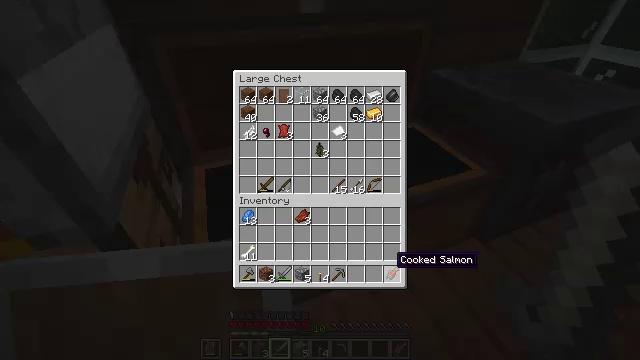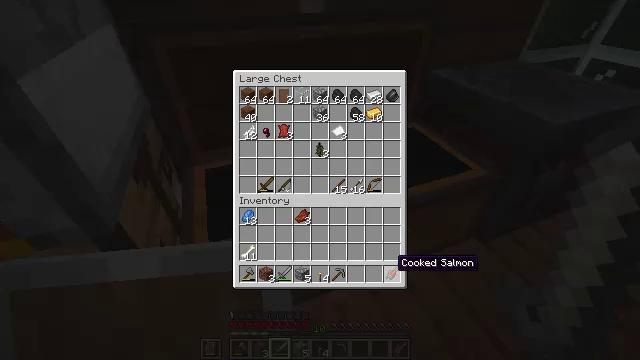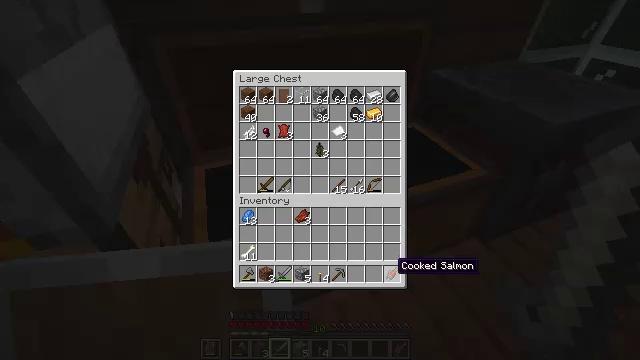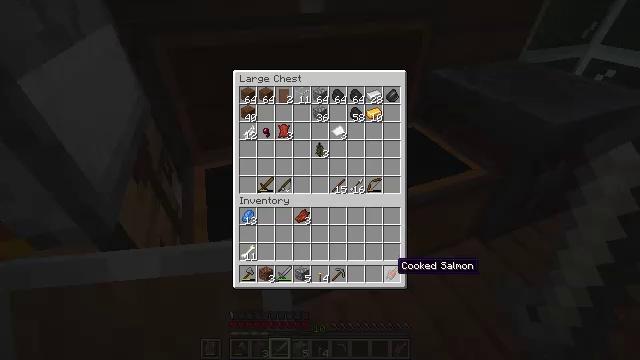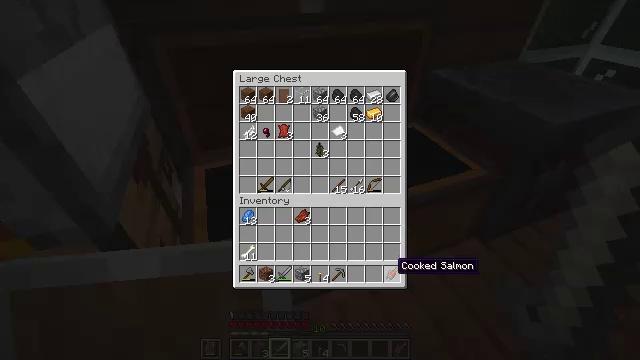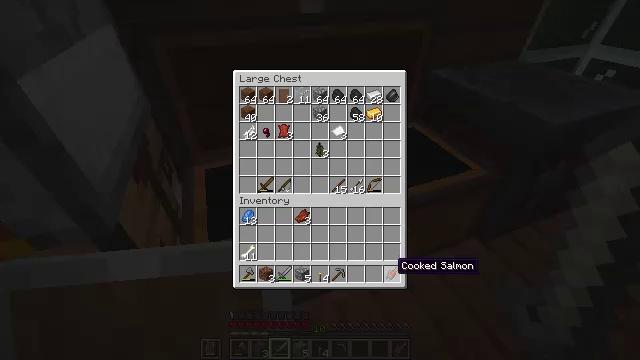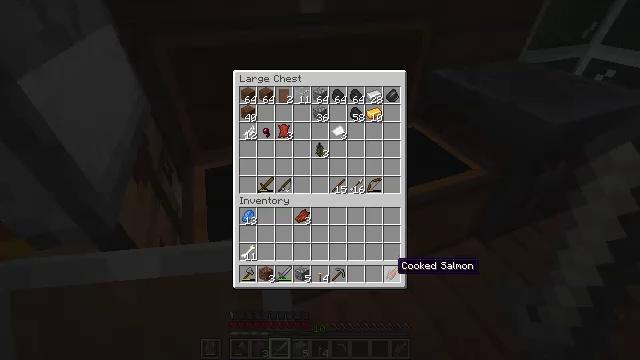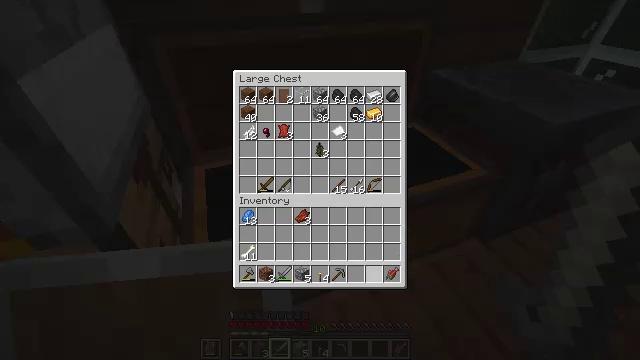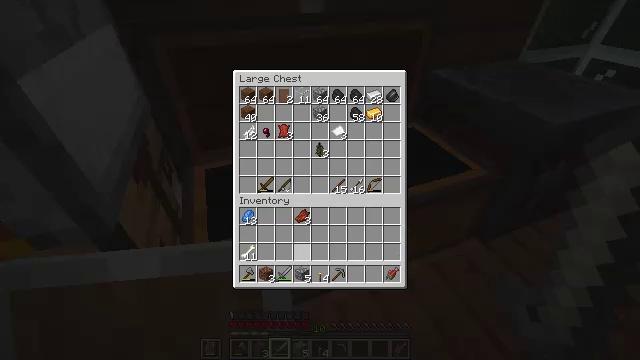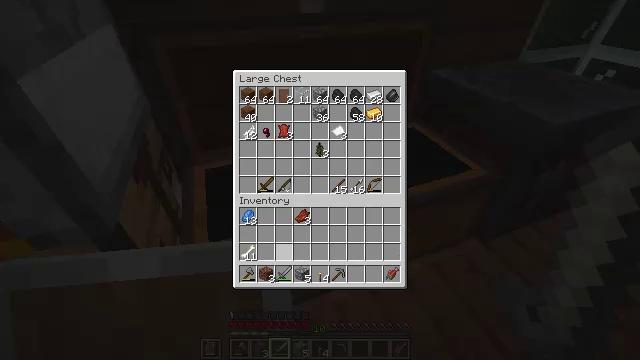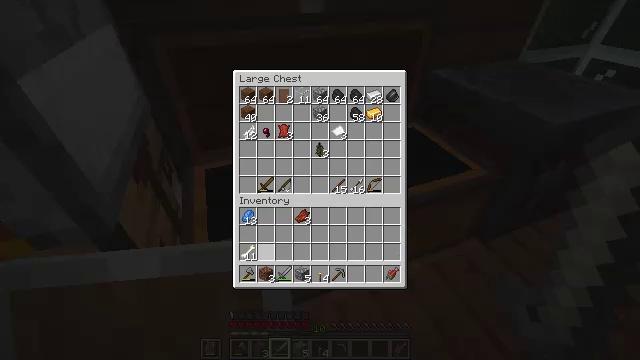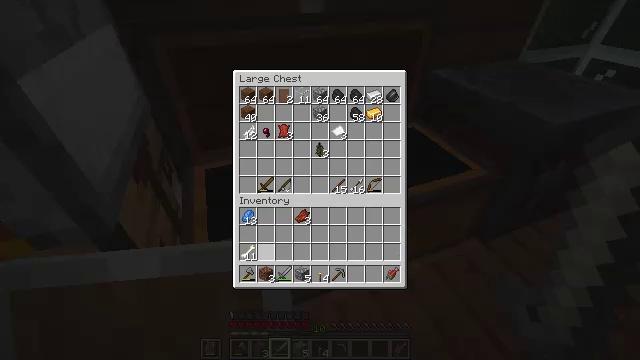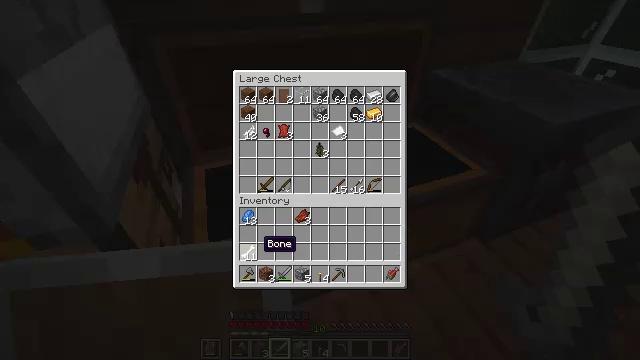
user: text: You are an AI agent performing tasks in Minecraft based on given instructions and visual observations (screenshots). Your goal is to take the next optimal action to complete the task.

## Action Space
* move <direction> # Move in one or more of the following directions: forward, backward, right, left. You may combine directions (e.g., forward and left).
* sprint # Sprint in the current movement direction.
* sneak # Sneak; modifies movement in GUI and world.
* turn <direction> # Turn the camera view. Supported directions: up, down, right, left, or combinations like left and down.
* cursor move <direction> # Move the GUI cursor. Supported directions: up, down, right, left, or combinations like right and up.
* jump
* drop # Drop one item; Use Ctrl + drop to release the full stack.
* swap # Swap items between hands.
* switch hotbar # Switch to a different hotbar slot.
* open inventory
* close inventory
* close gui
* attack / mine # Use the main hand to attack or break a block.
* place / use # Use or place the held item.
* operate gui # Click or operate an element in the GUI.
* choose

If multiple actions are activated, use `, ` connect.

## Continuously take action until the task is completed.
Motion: motion action
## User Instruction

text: Harvest wheat from the field.
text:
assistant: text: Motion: no_op
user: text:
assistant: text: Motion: no_op
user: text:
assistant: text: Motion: no_op
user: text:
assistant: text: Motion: no_op
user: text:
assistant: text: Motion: no_op
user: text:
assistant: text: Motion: no_op
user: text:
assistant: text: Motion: no_op
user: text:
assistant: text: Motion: no_op
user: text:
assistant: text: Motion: no_op
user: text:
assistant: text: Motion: no_op
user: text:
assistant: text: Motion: no_op
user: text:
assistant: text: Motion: no_op
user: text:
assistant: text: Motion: no_op
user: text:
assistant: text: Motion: no_op
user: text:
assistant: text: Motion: no_op
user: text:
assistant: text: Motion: no_op
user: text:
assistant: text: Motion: no_op
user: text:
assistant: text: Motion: cursor move left
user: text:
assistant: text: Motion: cursor move left and up
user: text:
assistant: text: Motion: cursor move left
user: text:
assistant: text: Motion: no_op
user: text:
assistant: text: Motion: no_op
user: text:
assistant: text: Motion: no_op
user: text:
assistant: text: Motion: cursor move left
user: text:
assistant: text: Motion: no_op
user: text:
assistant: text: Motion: no_op
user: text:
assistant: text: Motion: no_op
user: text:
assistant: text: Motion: no_op
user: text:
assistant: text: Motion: no_op
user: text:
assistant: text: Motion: no_op